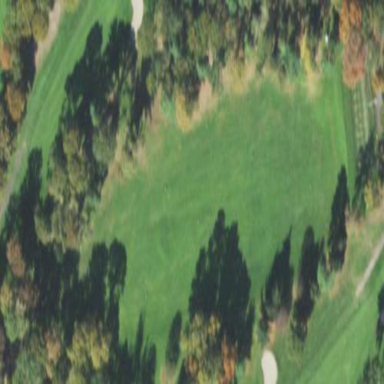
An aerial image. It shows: Grassy area designated for driving range golf.